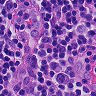
Metastatic tissue present: no